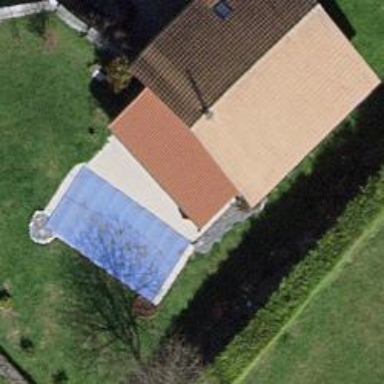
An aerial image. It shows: Swimming pool located in leisure land.